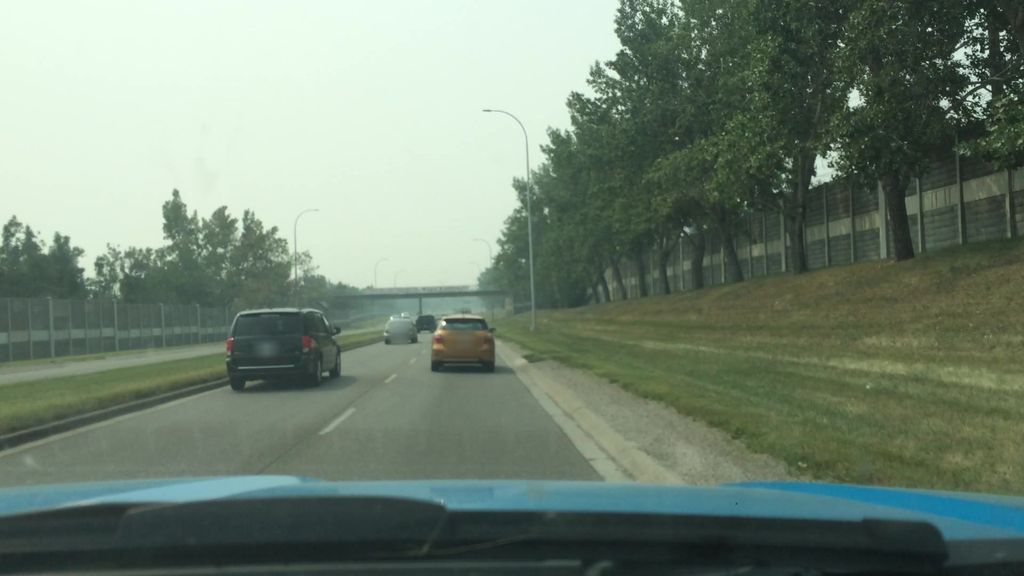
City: calgary